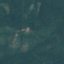
Land use / land cover: Forest